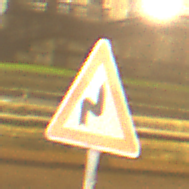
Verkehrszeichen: DoppelkurveRechts
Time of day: Night
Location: Outdoor (Urban)
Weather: Overcast
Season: NotSpecified
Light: Artificial